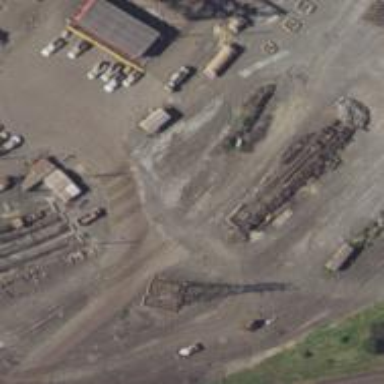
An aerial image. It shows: Abandoned railway spur.